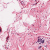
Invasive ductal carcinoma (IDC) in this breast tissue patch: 0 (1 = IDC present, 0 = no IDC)